Question: I am trying to use the Bloomberg API emulator instead of the actual Bloomberg API because as far as I understood you need to have a Bloomberg Terminal in order to use it and the emulator will be good enough for my project as I do not need real data to test it. So I have created a new project and imported the Jar file of the bbg emulator and I am able to run it but I get a runtime numberformatexception. Normally I would debug and fix the exception but since I am using the Jar file I do not know how to fix it. Does anyone have any experience with the bbg emulator with java? All I need is to send and receive basic data. If anyone can give some advice or any links It would be appreciated. I have the bbg api documentation

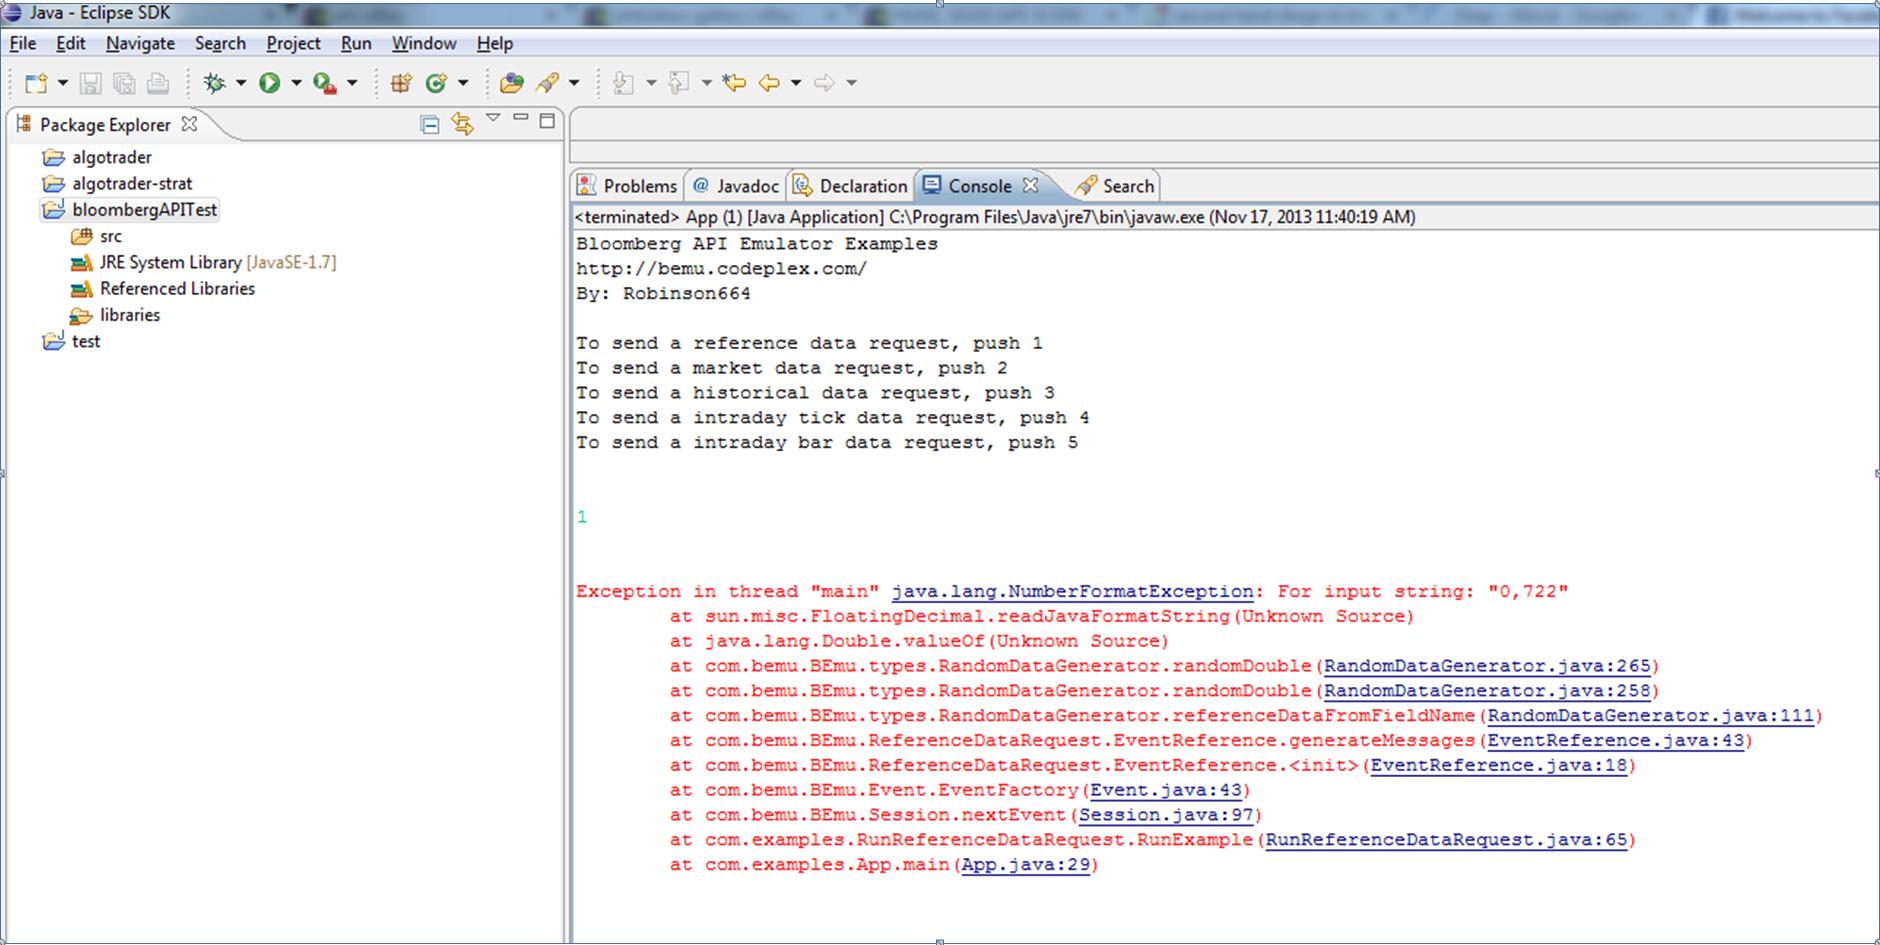
Answer: Your string is wrong in English. It should be 0.722 with a dot, and not a comma. If you change it to use the English notation (dots and not commans in decimal numbers) you wont get that error.